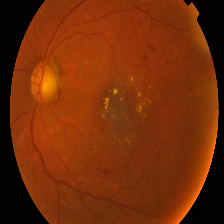
Diabetic retinopathy grade: Proliferative DR